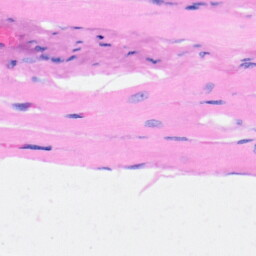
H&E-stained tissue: Heart